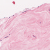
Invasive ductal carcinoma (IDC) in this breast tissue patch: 0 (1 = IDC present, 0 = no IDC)